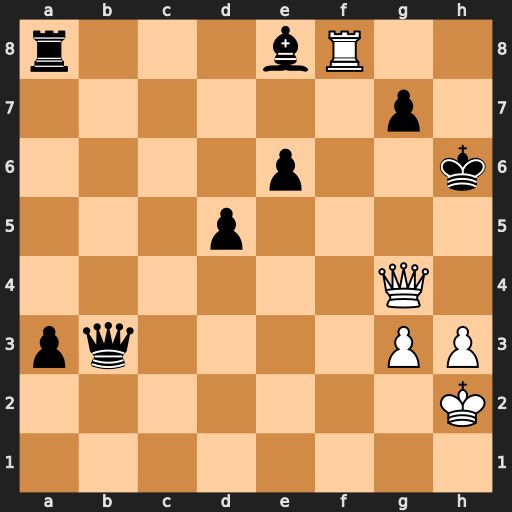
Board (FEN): r3bR2/6p1/4p2k/3p4/6Q1/pq4PP/7K/8
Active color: w
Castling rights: -
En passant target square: -
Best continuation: Rh8#